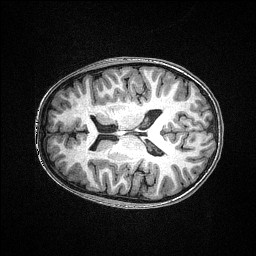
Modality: T1w
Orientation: axial
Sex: male
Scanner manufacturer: siemens
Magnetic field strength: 3 T
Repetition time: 2.3 s
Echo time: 0.00336 s